Question: When I execute the following application, my 'Scroller' stretches as far as the height of the inner group.
'''
<?xml version="1.0" encoding="utf-8"?>
<s:Application xmlns:s="library://ns.adobe.com/flex/spark" xmlns:fx="http://ns.adobe.com/mxml/2009">
<s:Scroller width="100%" height="100%" verticalScrollPolicy="on">
<s:Group height="1400"/>
</s:Scroller>
</s:Application>
'''
Here is what I get:

I would like it to be the same size as my window is.
Could you please explain, what I am doing wrong? Why doesn't 'Scroller' serve as a viewport?
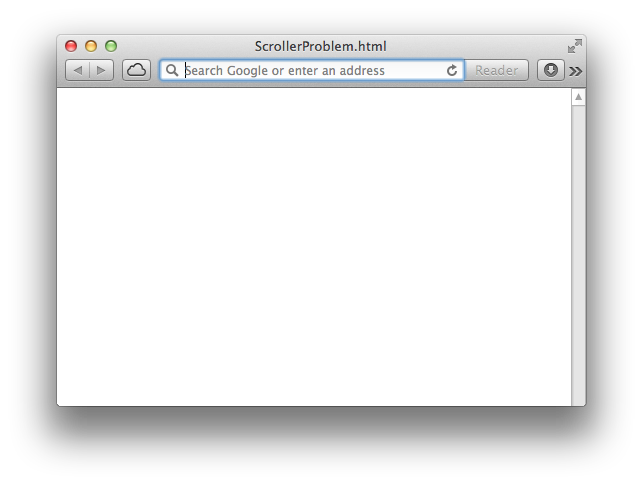
Answer: Generally you want to make the height/width of your scroller an explicit value and the height/width of the children a percentage. You've done that in reverse. So, like this:
'''
<?xml version="1.0" encoding="utf-8"?>
<s:Application xmlns:s="library://ns.adobe.com/flex/spark" xmlns:fx="http://ns.adobe.com/mxml/2009">
<s:Scroller width="100%" height="1400" verticalScrollPolicy="on">
<s:Group height="100%"/>
</s:Scroller>
</s:Application>
'''
However, that doesn't solve the problem of making the scroller/group the width of the available window. I would do that by sizing elements in the updateDisplayList() method.
'''
<?xml version="1.0" encoding="utf-8"?>
<s:Application xmlns:s="library://ns.adobe.com/flex/spark" xmlns:fx="http://ns.adobe.com/mxml/2009">
<fx:Script>
protected function updateDisplayList(unscaledWidth:Number, unscaledHeight:Number:void{
super.updateDisplayList(unscaledWidth, unscaledHeight);
myScroller.width = unscaledWidth;
myScroller.height - unscaledHeight;
mySCrollingGroup.width = unscaledWidth
mySCrollingGroup.height - unscaledHeight;
}
</fx:Script>
<s:Scroller verticalScrollPolicy="on" id="myScoller">
<s:Group id="mySCrollingGroup" />
</s:Scroller>
</s:Application>
'''
You may want to tweak the sizing of the myScrollingGroup to accomodate for the scrollbars height/width. Or, you could use the precentHeight/percentWidth properties on the myScrollingGroup and set them to 100%.